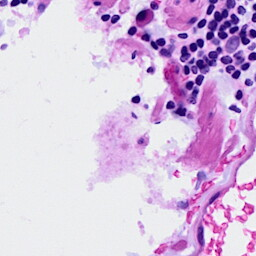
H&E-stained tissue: Ovarian